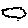
Label: cloud